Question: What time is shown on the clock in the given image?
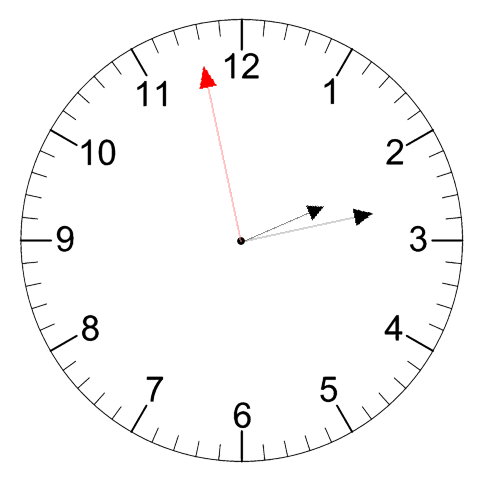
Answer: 02:12:58